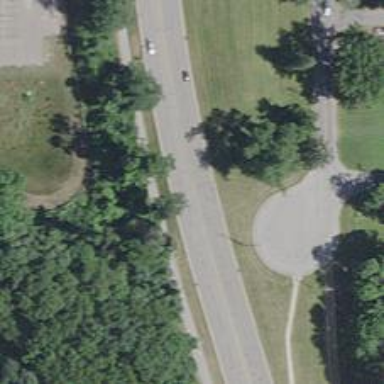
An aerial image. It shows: Tertiary road with asphalt surface.